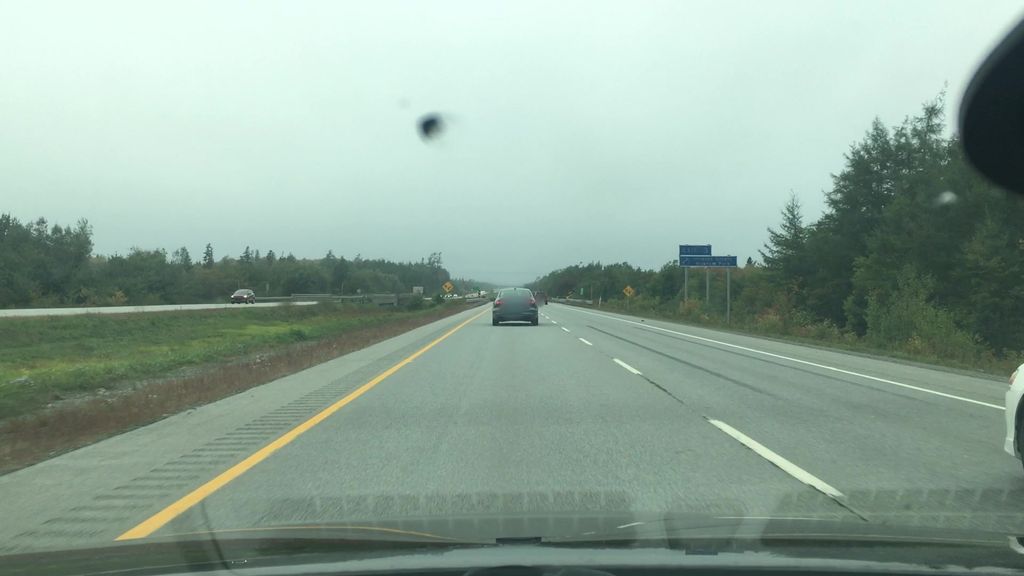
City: halifax